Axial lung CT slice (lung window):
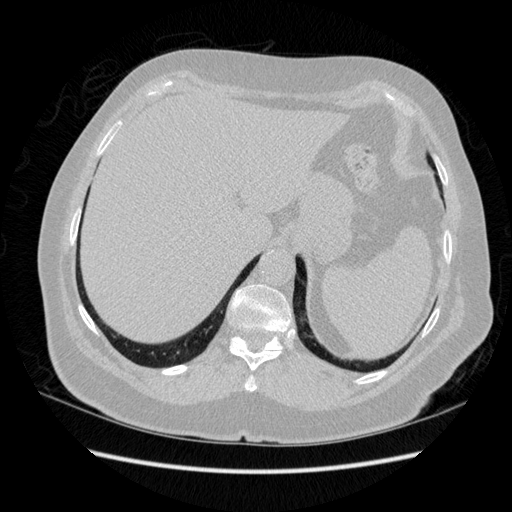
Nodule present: no